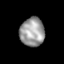
Tissue: skin
Cell type: Myeloid cells
Senescence score: 0.2605
Nuclear area (px): 692
Mean DAPI intensity: 155.195